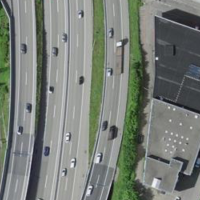
EUNIS habitat code: 57
Species observed at this site:
Milvus milvus